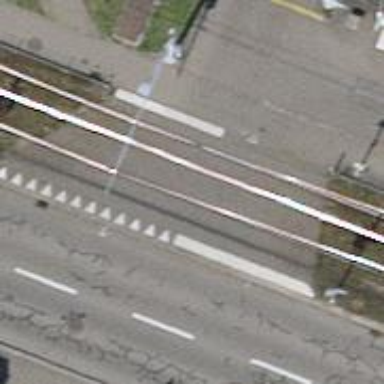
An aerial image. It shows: Tram level crossing on railway.